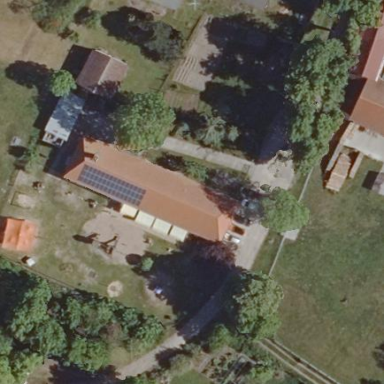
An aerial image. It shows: Kindergarten building.